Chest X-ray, PA view. Patient: 66 years old, sex F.
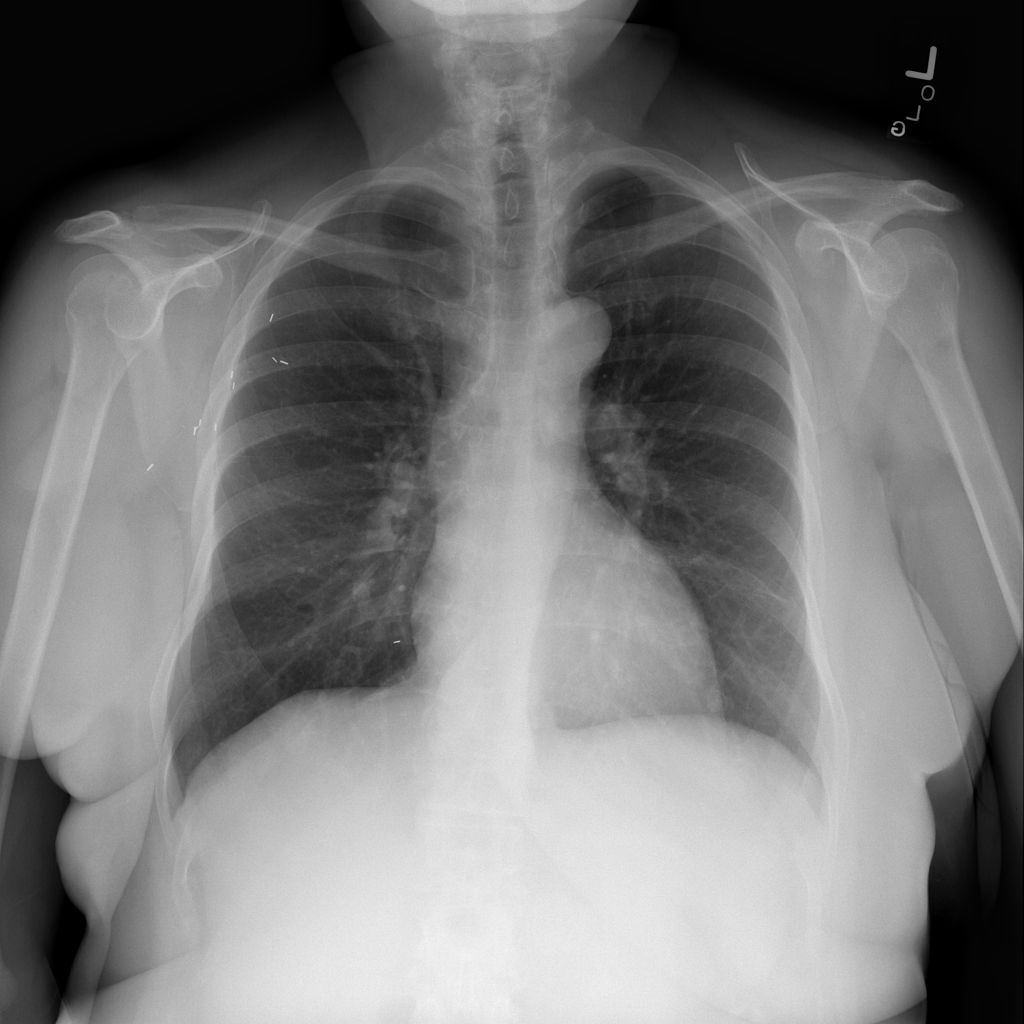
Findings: Atelectasis